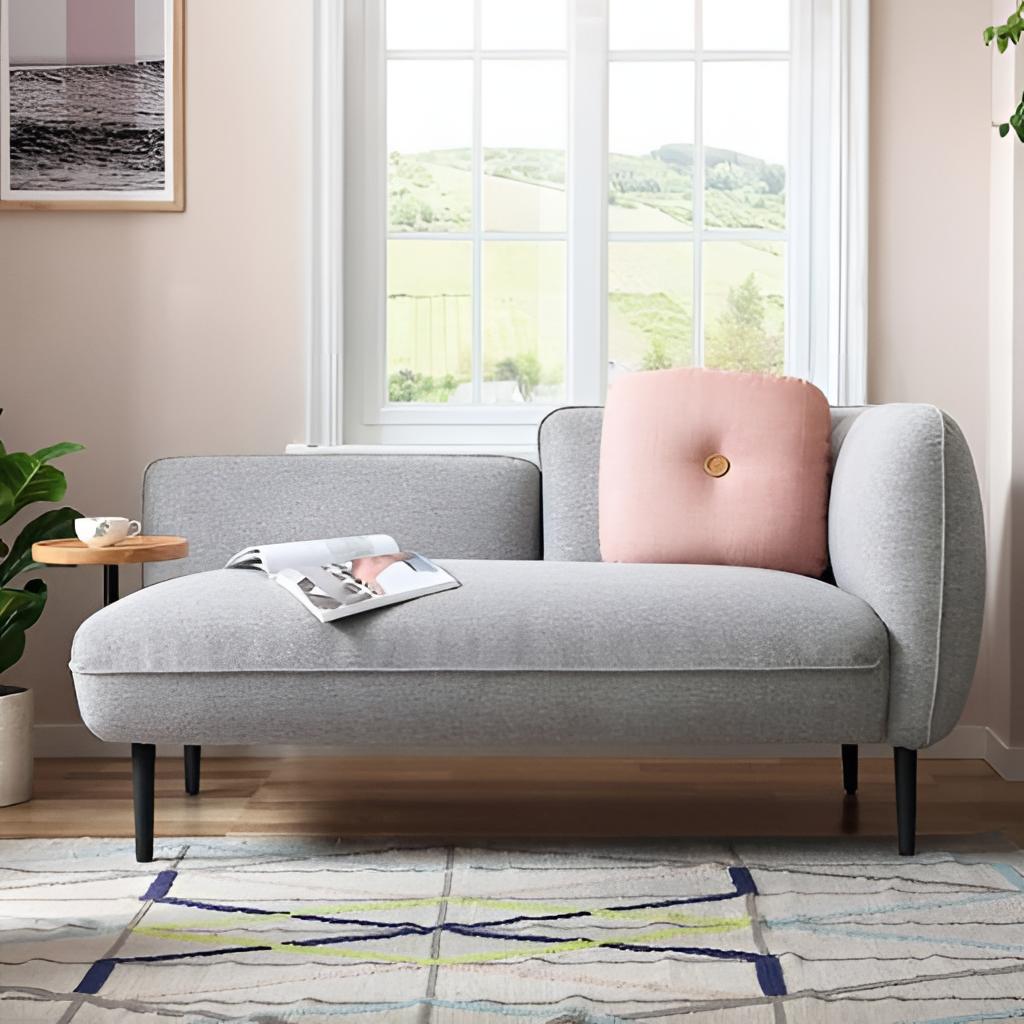
living room, fabric chaise lounge, modern, beige paint wallpaper, with solid pattern, wood flooring, with plank pattern